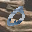
Label: 0